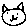
Label: cat